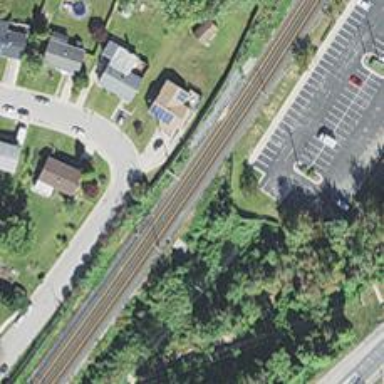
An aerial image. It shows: Light rail railway line with electrification through contact lines.